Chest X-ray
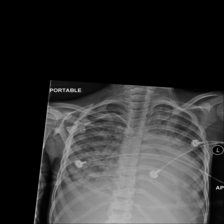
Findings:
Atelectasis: positive
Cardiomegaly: negative
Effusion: negative
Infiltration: positive
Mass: negative
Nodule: negative
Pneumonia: negative
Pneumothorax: negative
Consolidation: negative
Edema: positive
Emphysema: negative
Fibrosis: negative
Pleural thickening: negative
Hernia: negative